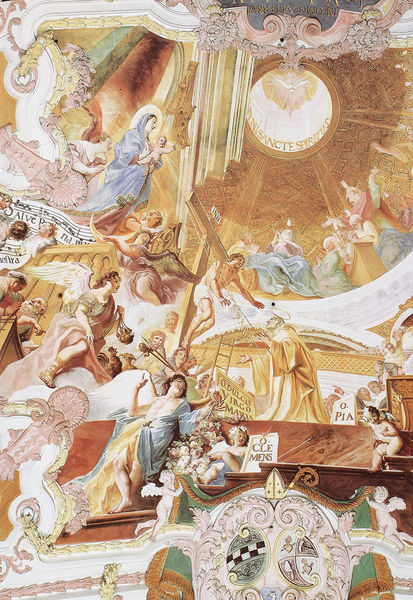
Titel: Deckenfresken der Klosterkirche Fürstenfeld
Künstler: Cosmas Damian Asam
Standort: Fürstenfeldbruck, Kloster Fürstenfeld (EU - D - Bayern)
Schlagwörter: flügel, gemälde, himmel, mann, weiß, grün, menschen, braun, bunt, frau, hell, licht, orange, säule, barock, bibel, bild, kirche, gold, kind, mutter, musik, rokoko, rosa, engel, noten, kuppel, leiter, kartusche, ornamente, stuck, kreuz, strahlen, wappen, pfarrer, lieder, christus, jesus, kreuzigung, maria, putti, auferstehung, deckenmalerei, latein, jesuskind, rocaille, bleu, muttergottes, clemens, firnament, musil, virgo